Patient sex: M
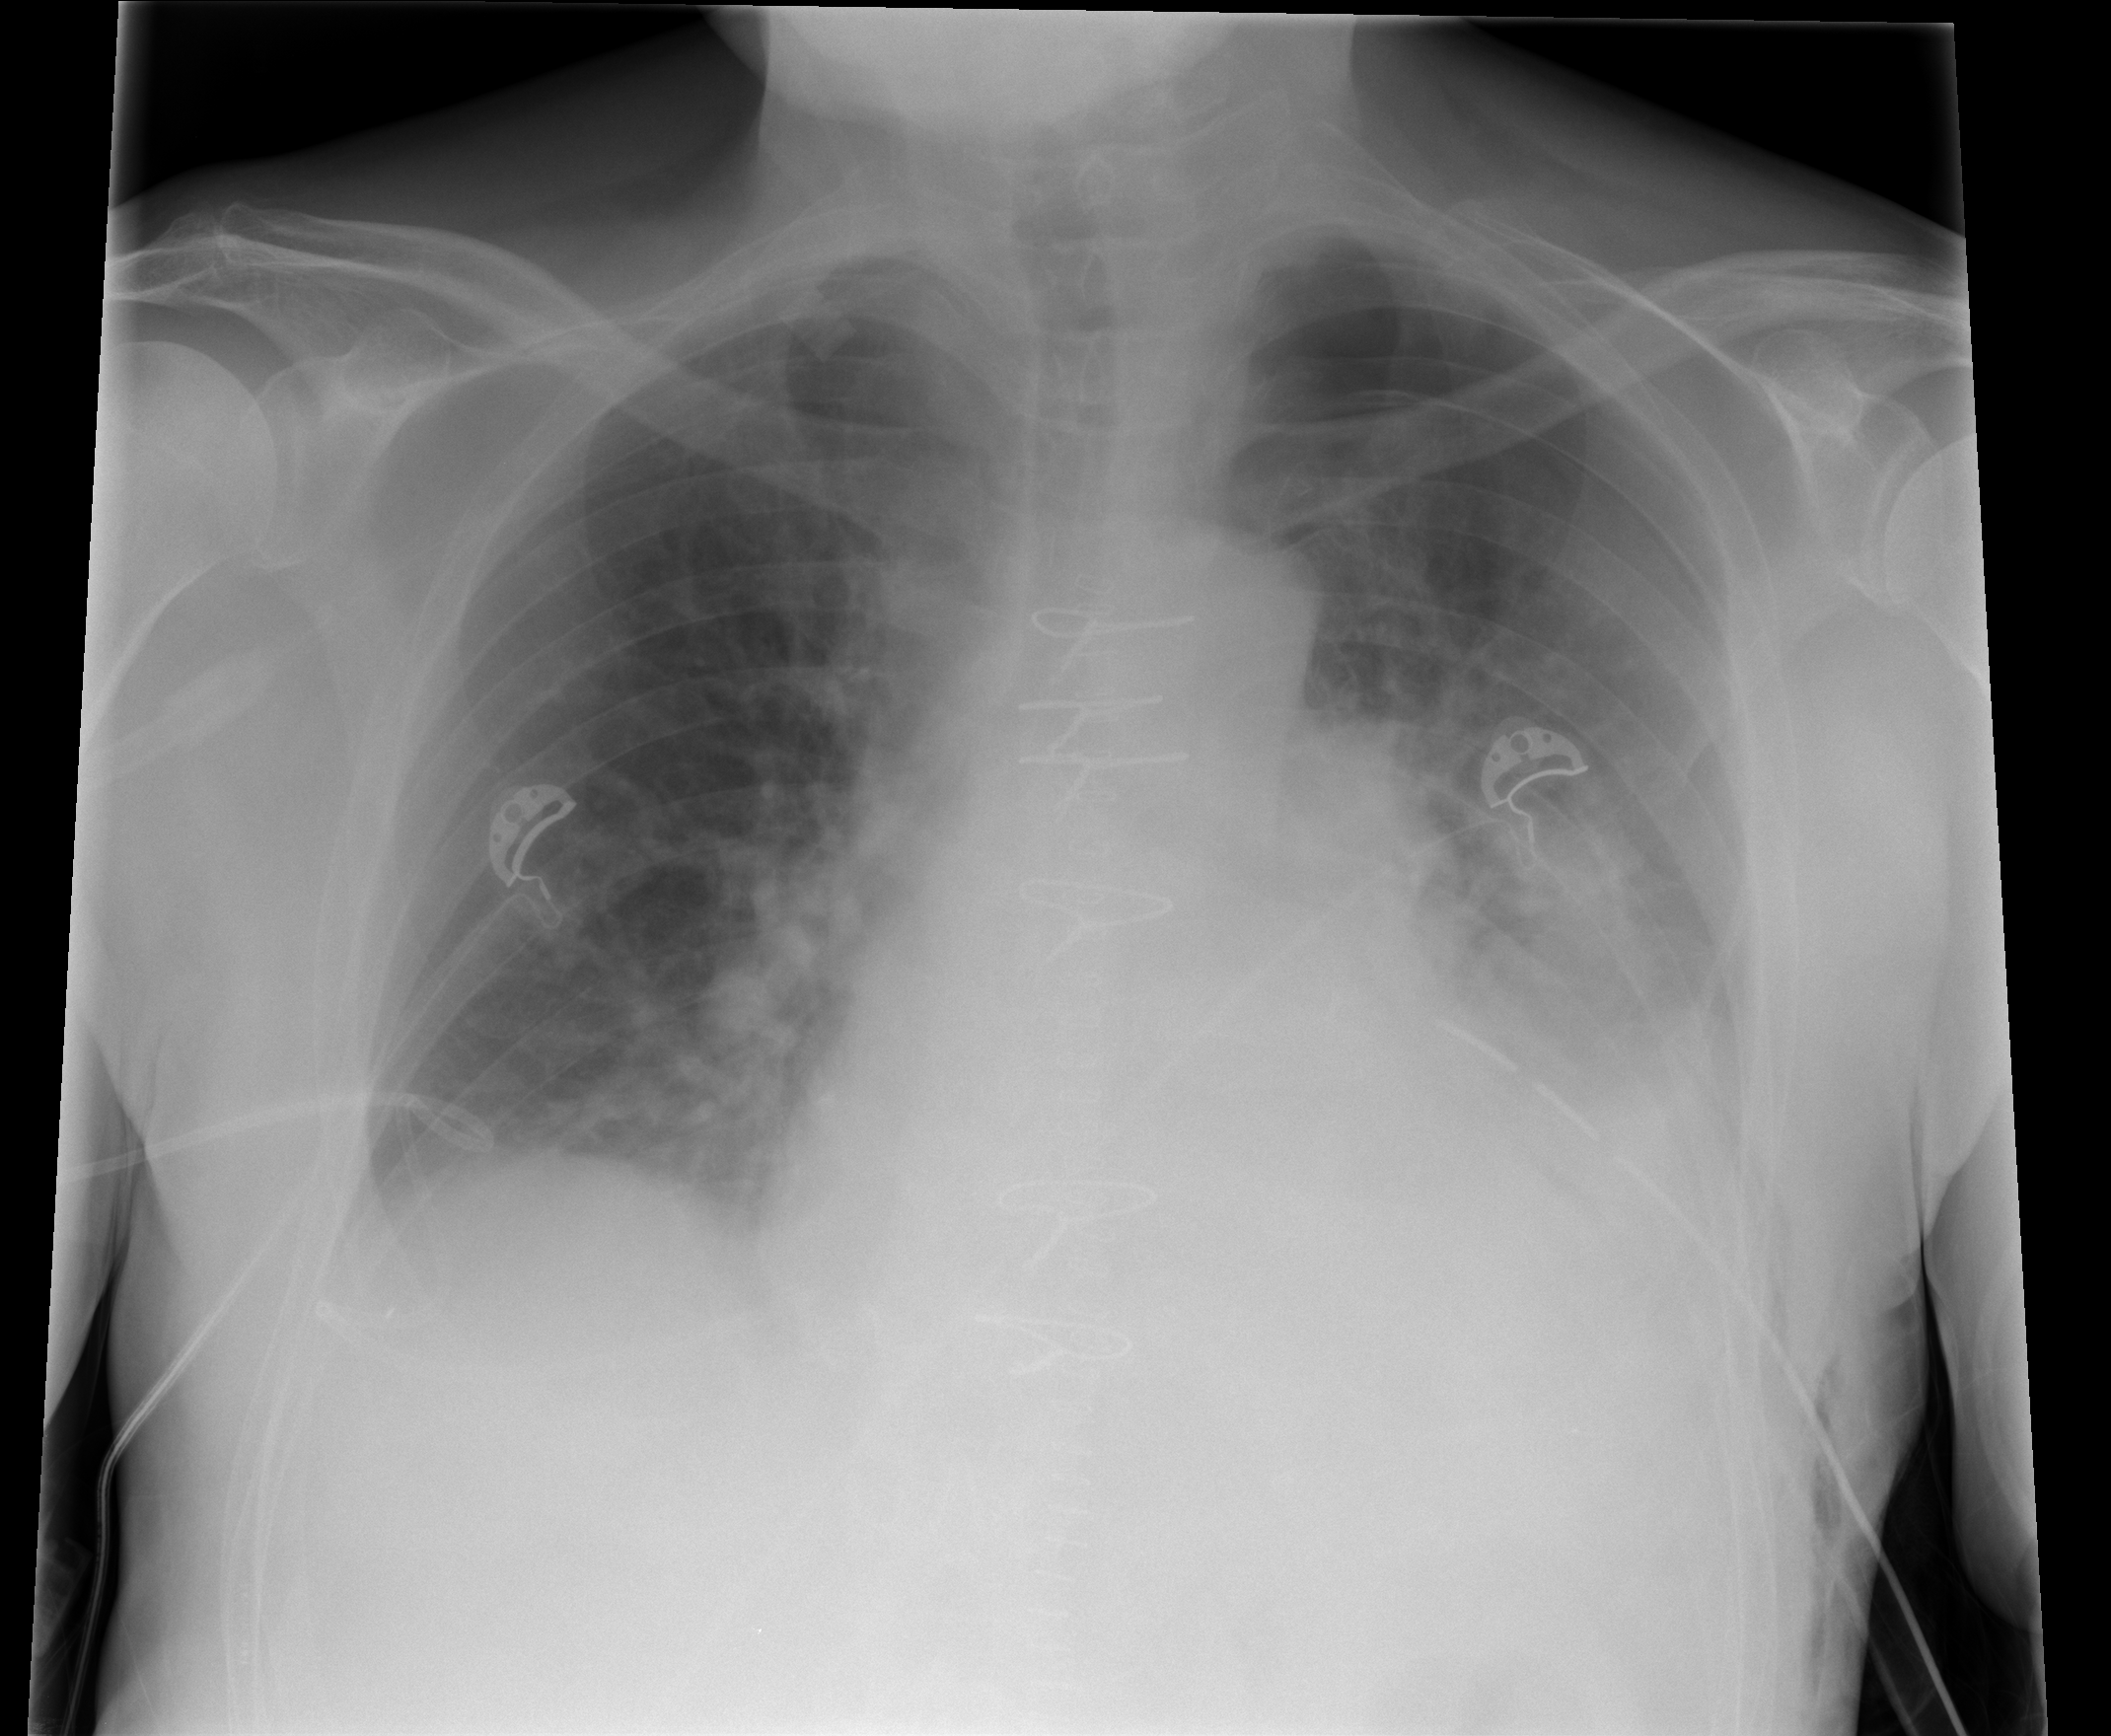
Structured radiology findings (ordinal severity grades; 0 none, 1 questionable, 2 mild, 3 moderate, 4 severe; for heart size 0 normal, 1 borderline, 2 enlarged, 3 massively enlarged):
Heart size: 2
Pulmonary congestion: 1
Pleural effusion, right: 1
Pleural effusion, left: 3
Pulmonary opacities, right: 0
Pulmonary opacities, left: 2
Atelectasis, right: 1
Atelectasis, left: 3